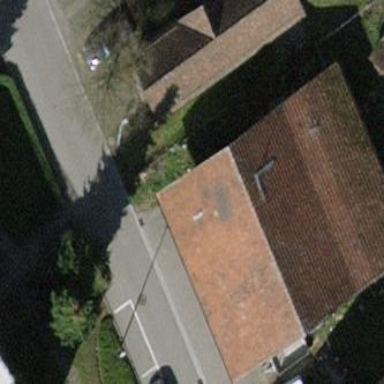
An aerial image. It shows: Barn.